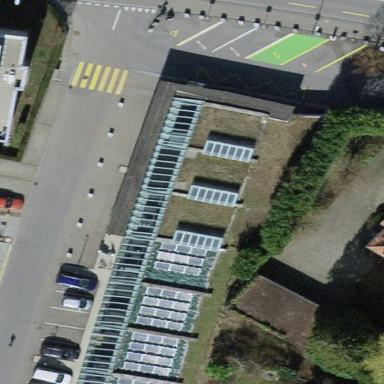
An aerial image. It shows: Close-up view of roof of building.